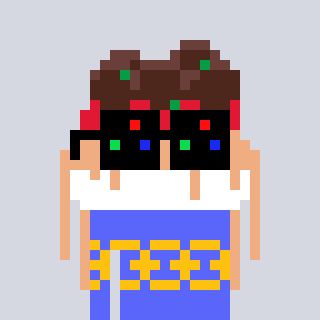
a pixel art character with square black sunglasses, a spaghetti-shaped head and a purple-colored body on a cool background